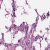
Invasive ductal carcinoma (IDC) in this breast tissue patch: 1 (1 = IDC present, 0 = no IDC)